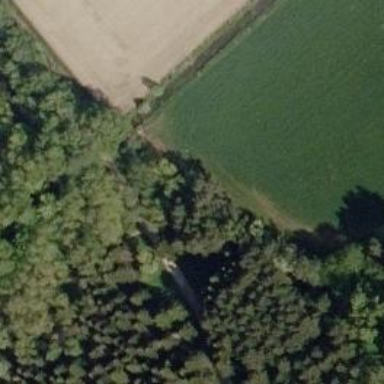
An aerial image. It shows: This image shows arboretum.